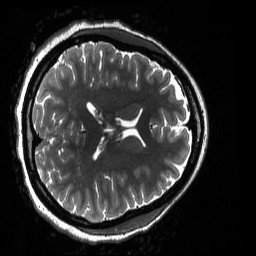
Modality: T2w
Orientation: axial
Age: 19
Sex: female